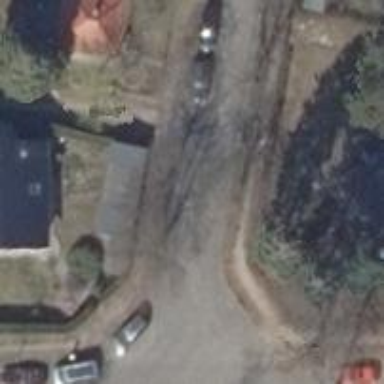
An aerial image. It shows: Residential road.